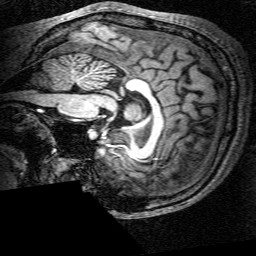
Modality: T1w
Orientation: sagittal